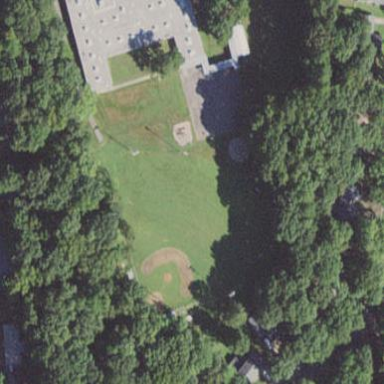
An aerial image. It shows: Baseball pitch for leisure and sports activities.